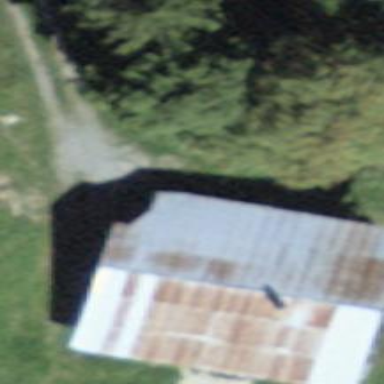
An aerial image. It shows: Cabin.